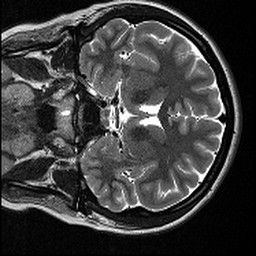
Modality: T2w
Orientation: coronal